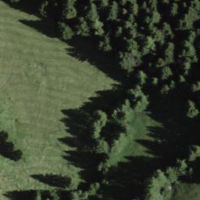
EUNIS habitat code: 43
Species observed at this site:
Saxifraga aizoides